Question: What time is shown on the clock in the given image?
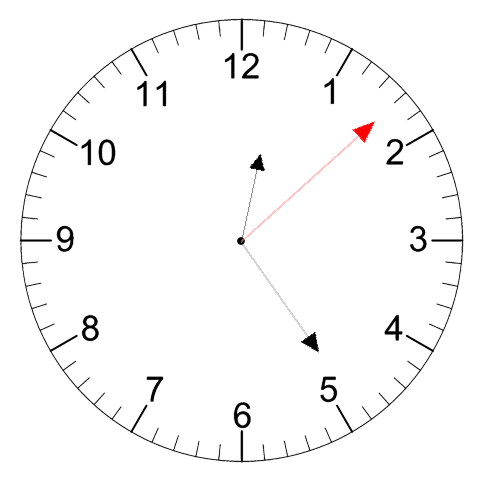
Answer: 12:24:08